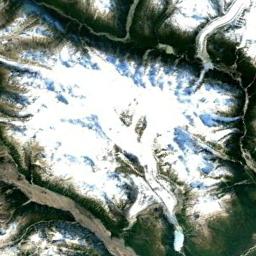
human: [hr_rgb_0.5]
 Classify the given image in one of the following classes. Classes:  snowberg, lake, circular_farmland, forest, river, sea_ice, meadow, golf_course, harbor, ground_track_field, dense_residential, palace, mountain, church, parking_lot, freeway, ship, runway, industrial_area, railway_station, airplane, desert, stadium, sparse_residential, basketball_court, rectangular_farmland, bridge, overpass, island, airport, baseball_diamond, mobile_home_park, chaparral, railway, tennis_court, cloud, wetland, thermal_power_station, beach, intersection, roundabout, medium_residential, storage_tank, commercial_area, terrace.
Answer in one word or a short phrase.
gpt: snowberg